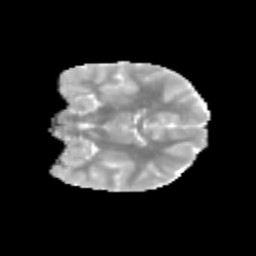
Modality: MD
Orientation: coronal
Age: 11
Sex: female
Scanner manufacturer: siemens
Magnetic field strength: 3 T
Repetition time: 3.8 s
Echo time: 0.07 s